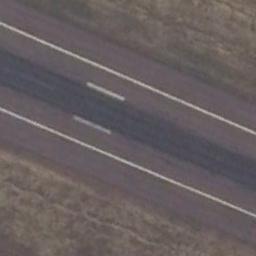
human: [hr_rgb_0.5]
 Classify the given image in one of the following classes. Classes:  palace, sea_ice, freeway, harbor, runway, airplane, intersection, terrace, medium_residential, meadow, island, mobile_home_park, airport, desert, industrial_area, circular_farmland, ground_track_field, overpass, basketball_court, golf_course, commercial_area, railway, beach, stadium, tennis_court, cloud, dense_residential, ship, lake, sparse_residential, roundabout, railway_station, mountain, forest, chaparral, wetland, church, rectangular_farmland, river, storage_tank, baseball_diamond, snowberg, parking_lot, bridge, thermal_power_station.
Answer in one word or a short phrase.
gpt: runway